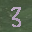
Label: 3